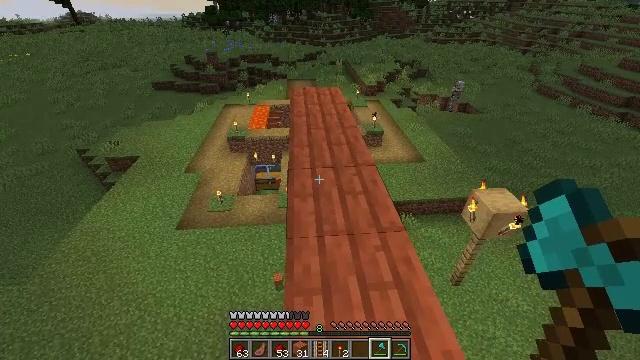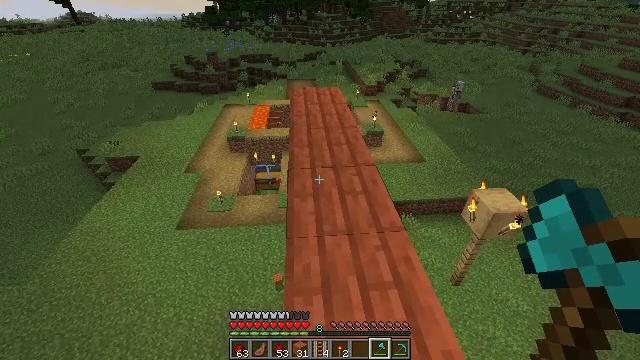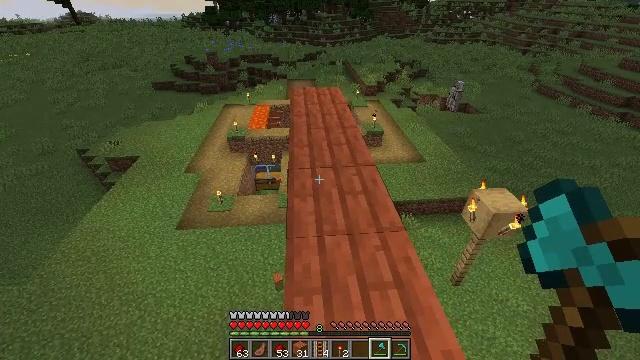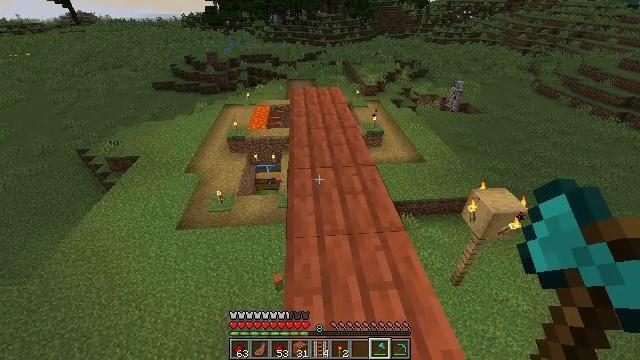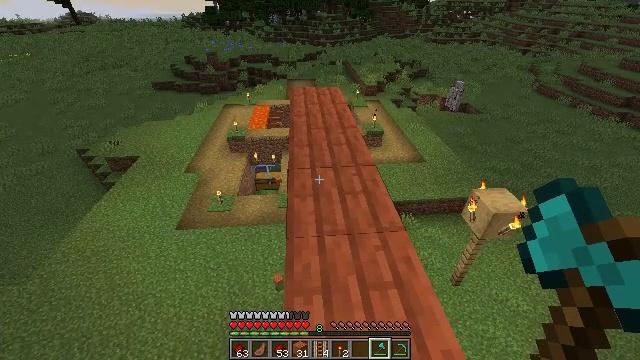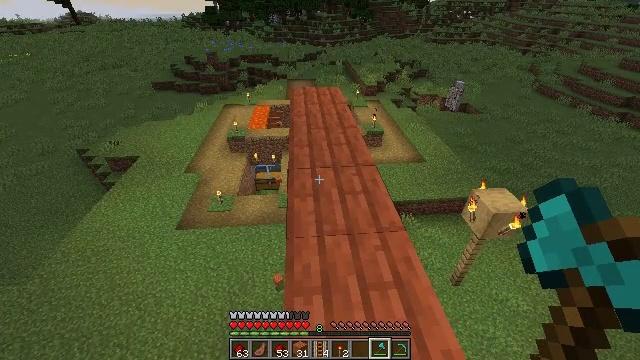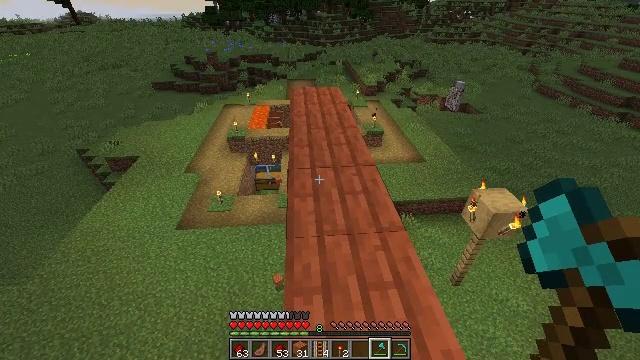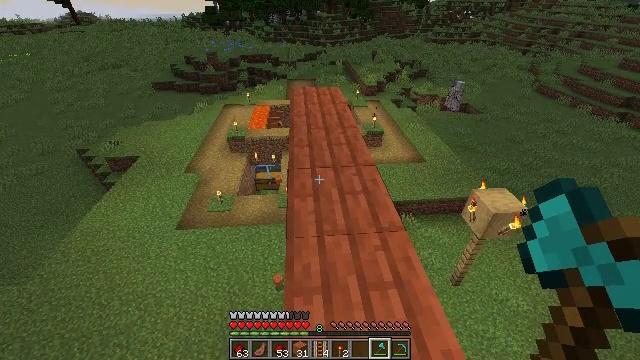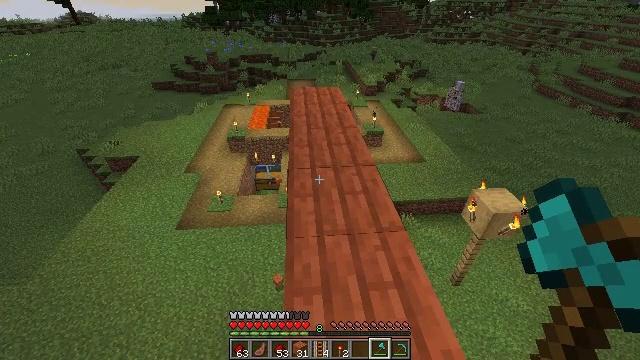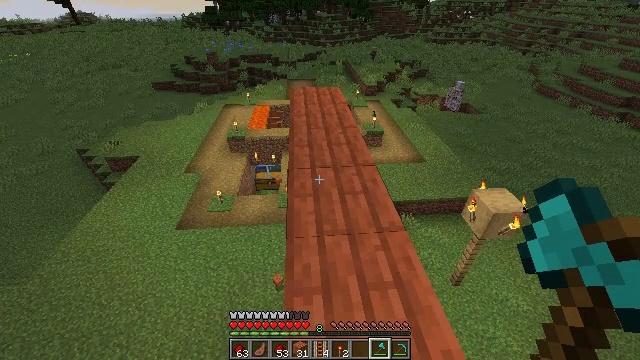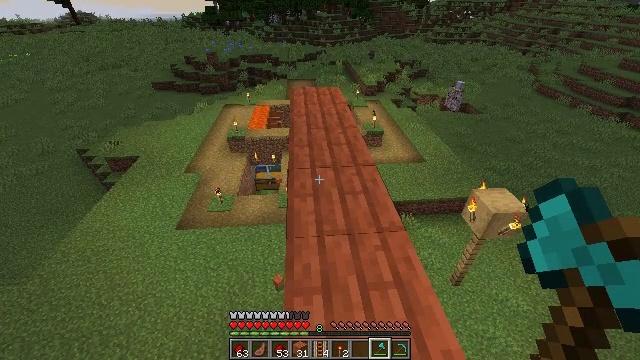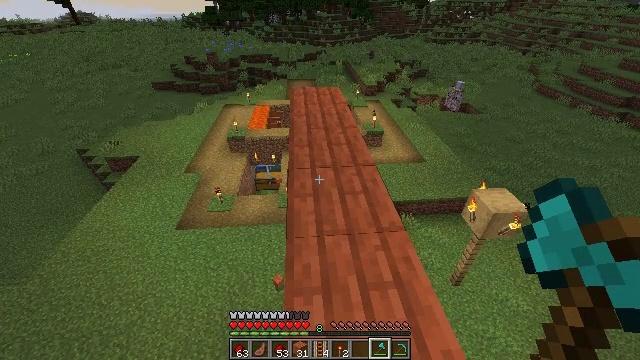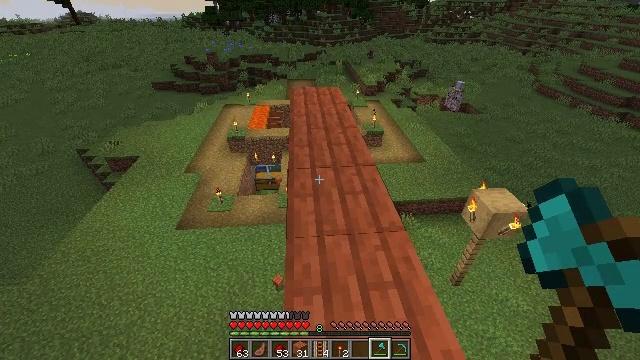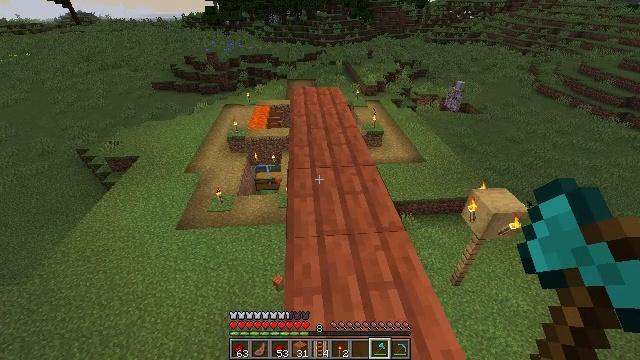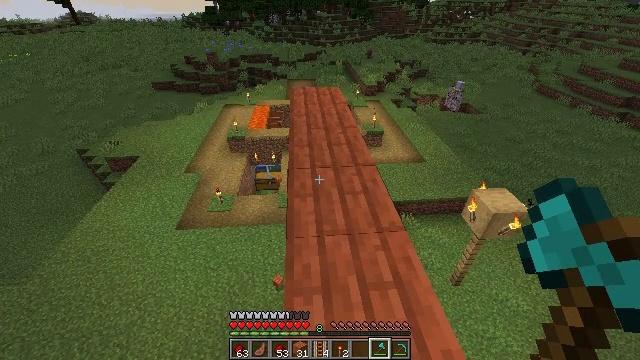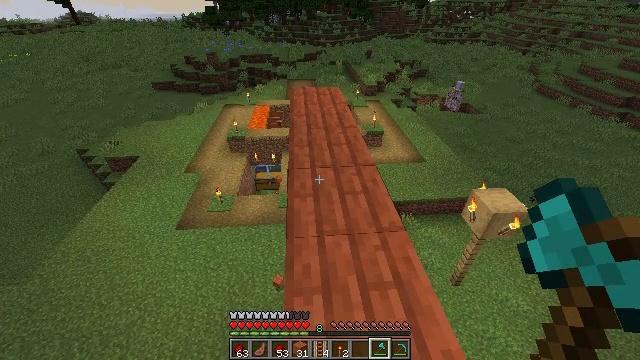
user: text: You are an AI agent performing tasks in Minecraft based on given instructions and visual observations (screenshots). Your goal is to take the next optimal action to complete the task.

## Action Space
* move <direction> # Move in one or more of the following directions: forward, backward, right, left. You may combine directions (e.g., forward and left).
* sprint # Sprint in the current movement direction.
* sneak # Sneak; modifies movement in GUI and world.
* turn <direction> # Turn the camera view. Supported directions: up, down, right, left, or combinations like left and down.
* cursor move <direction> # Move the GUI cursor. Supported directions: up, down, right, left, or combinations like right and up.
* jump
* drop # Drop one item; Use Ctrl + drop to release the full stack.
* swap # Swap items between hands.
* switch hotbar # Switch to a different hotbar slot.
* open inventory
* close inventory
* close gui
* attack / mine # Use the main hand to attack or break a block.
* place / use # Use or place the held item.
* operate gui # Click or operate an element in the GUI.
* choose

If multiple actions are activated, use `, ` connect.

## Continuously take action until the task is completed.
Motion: motion action
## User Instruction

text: Mine acacia planks.
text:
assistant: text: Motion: no_op
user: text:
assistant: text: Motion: no_op
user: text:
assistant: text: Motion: no_op
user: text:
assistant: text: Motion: no_op
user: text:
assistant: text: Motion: no_op
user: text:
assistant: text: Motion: no_op
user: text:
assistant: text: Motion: no_op
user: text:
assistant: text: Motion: no_op
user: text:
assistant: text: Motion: no_op
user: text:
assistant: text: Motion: no_op
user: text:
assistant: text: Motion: no_op
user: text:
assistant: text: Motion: no_op
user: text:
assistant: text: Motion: no_op
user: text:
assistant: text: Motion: no_op
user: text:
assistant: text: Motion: no_op
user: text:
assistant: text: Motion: no_op
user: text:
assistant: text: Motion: no_op
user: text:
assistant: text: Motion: no_op
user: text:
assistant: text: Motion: no_op
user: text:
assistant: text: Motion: no_op
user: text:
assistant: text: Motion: no_op
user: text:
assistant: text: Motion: no_op
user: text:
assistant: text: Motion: no_op
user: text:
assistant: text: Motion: no_op
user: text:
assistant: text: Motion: no_op
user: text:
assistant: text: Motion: no_op
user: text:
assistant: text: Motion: no_op
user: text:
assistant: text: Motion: no_op
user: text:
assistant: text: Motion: no_op
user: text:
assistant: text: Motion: no_op